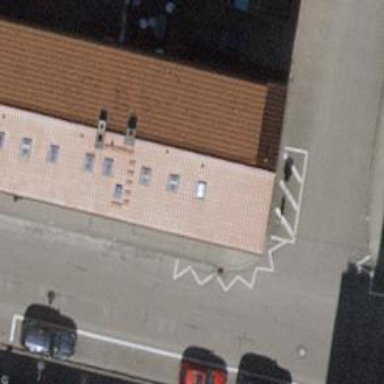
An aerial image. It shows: Post box.